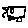
Label: car